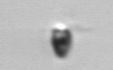
Label: Pyramimonas